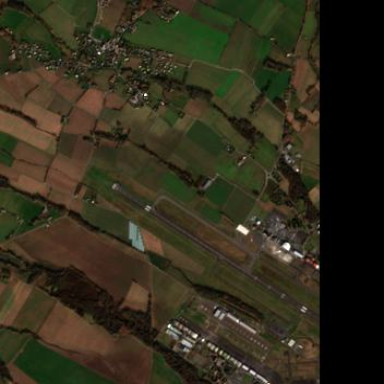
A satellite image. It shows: International aerodrome.